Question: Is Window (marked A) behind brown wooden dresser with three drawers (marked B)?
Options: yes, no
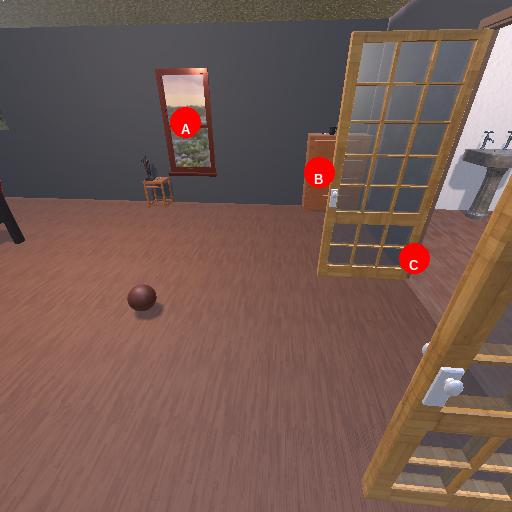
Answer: yes